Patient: sex M, age 43
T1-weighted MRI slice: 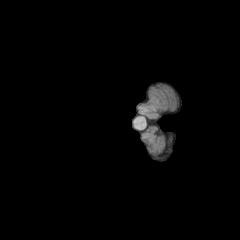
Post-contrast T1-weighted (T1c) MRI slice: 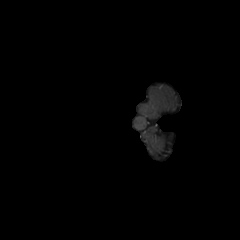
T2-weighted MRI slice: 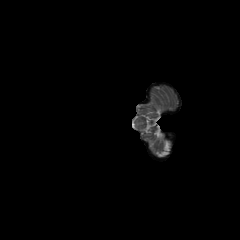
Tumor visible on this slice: no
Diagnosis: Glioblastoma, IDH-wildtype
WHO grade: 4